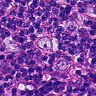
Metastatic tissue present: yes